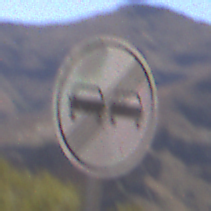
Verkehrszeichen: EndeUeberholverbot
Umgebung: Outdoor, Nature
Tageszeit: Midday
Wetter: Clear
Licht: Natural
Jahreszeit: NotSpecified
Kontrast: HighContrast